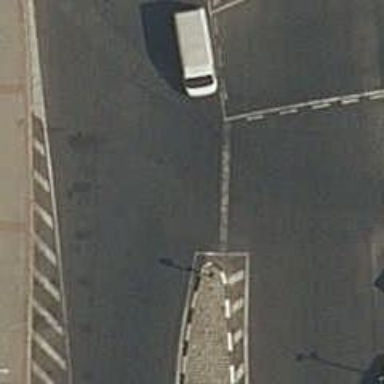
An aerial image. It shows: Tertiary road with asphalt surface. There is separate sidewalk along the road.